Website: bh-photo
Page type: receipt
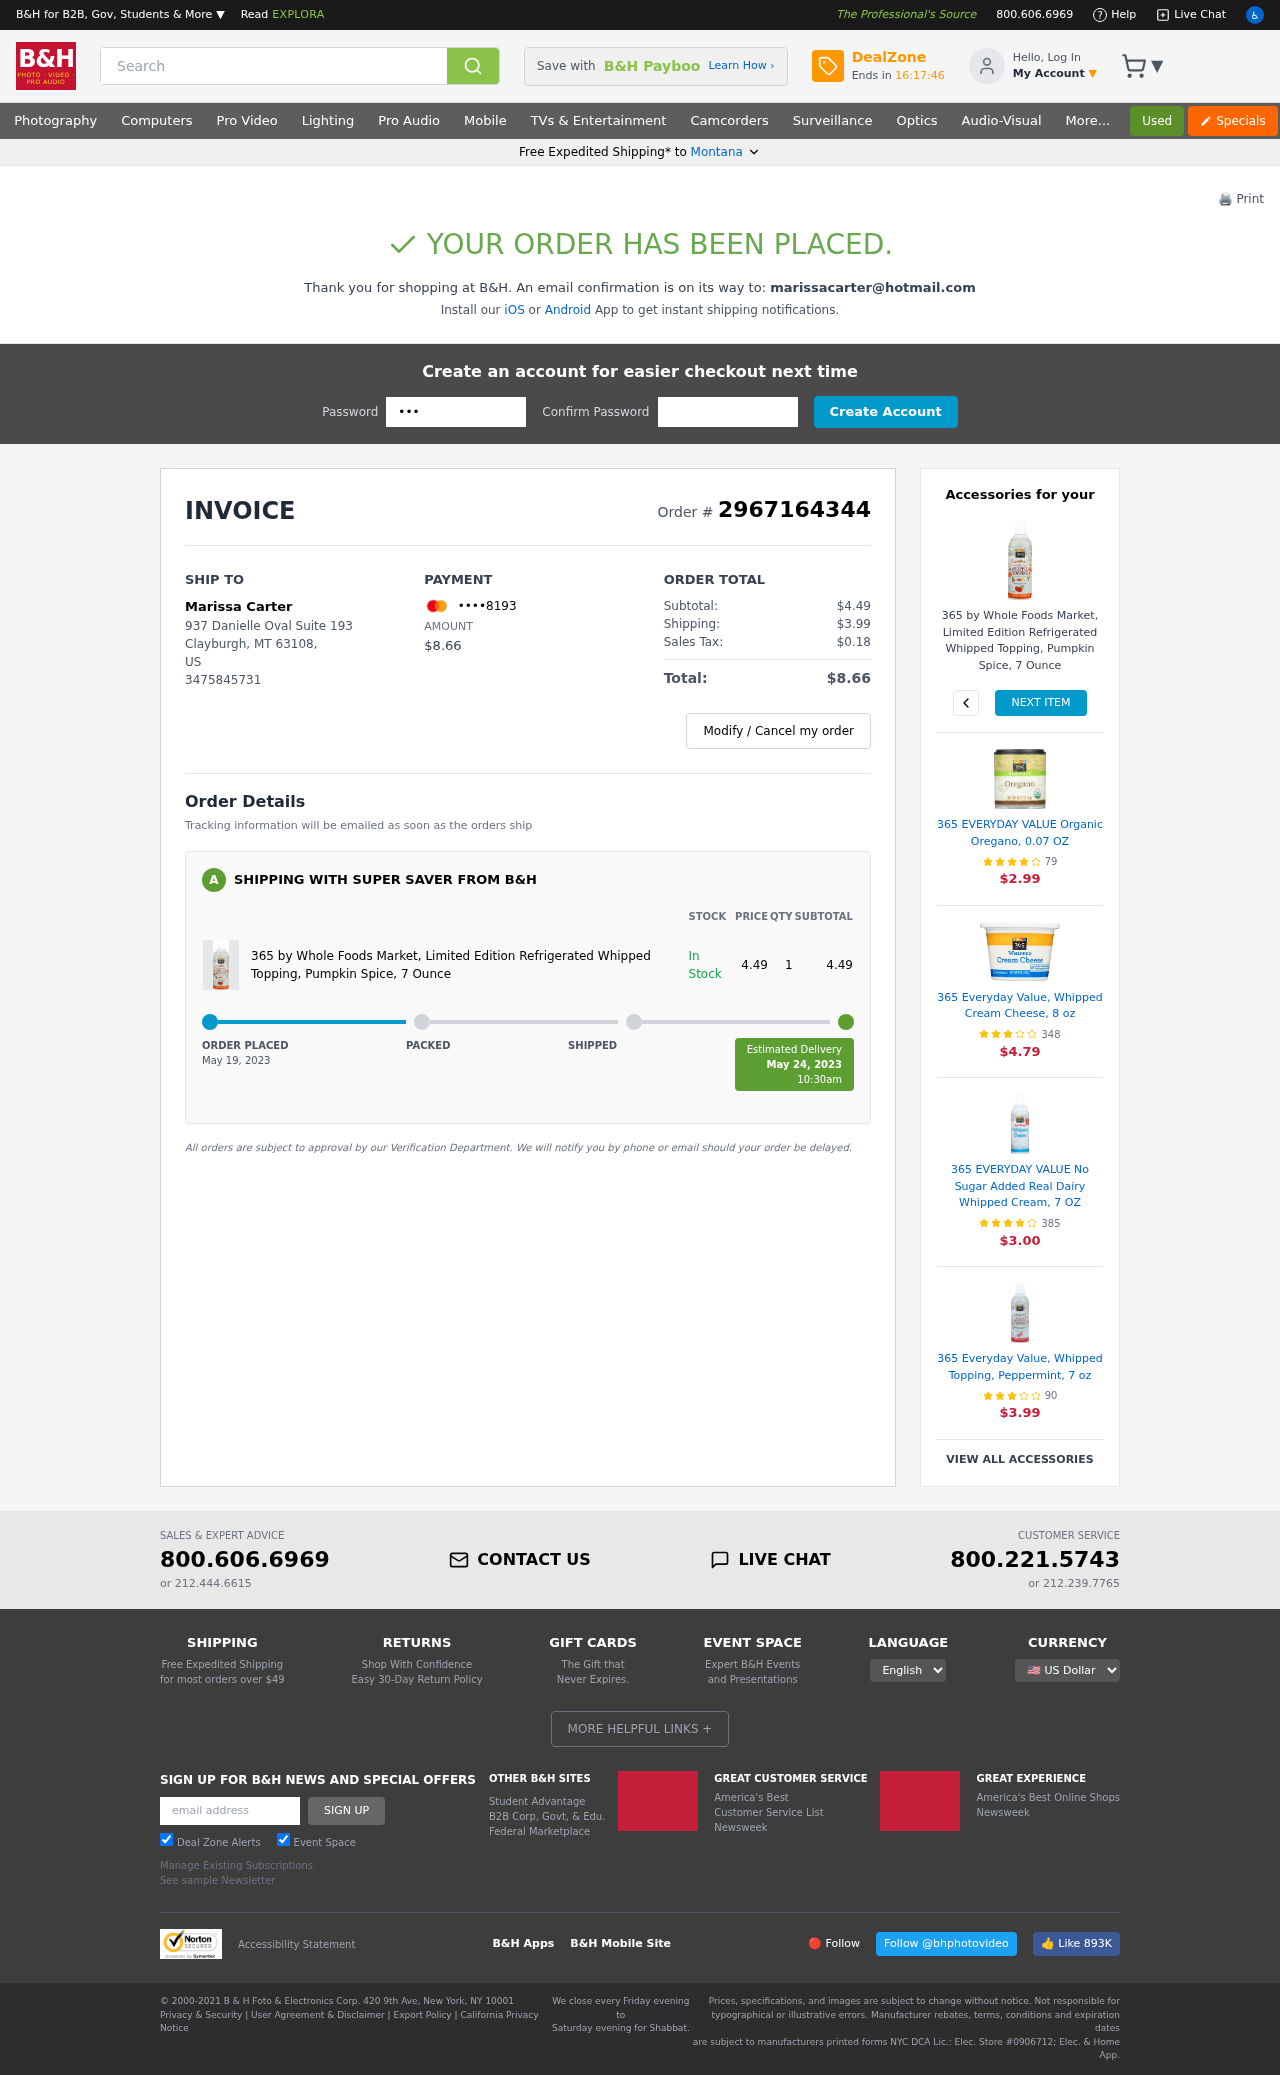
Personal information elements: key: PII_CARD_LAST4
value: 8193
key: PII_CITY
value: Clayburgh
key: PII_EMAIL
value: marissacarter@hotmail.com
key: PII_FULLNAME
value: Marissa Carter
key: PII_PHONE
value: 3475845731
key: PII_POSTCODE
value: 63108
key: PII_STATE
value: Montana
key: PII_STATE_ABBR
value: MT
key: PII_STREET
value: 937 Danielle Oval Suite 193
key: PII_COUNTRY_CODE
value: US
Product elements: key: PRODUCT1_NAME
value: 365 by Whole Foods Market, Limited Edition Refrigerated Whipped Topping, Pumpkin Spice, 7 Ounce
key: PRODUCT1_PRICE
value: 4.49
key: PRODUCT1_QUANTITY
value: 1
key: PRODUCT1_NAME2
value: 365 by Whole Foods Market, Limited Edition Refrigerated Whipped Topping, Pumpkin Spice, 7 Ounce
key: PRODUCT2_NAME
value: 365 EVERYDAY VALUE Organic Oregano, 0.07 OZ
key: PRODUCT2_NUM_RATINGS
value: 79
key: PRODUCT2_PRICE
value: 2.99
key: PRODUCT3_NAME
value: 365 Everyday Value, Whipped Cream Cheese, 8 oz
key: PRODUCT3_NUM_RATINGS
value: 348
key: PRODUCT3_PRICE
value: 4.79
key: PRODUCT4_NAME
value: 365 EVERYDAY VALUE No Sugar Added Real Dairy Whipped Cream, 7 OZ
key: PRODUCT4_NUM_RATINGS
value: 385
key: PRODUCT4_PRICE
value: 3.00
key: PRODUCT5_NAME
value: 365 Everyday Value, Whipped Topping, Peppermint, 7 oz
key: PRODUCT5_NUM_RATINGS
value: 90
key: PRODUCT5_PRICE
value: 3.99
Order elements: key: ORDER_ID
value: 2967164344
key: ORDER_TOTAL
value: $8.66
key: ORDER_SUBTOTAL
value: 4.49
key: ORDER_SUBTOTAL
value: $4.49
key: ORDER_SHIPPING_COST
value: $3.99
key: ORDER_TAX
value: $0.18
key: ORDER_DATE
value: May 19, 2023
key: ORDER_DELIVERY_DATE
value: May 24, 2023
Search elements: key: HEADER_SEARCH
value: Search